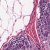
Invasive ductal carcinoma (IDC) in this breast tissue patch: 1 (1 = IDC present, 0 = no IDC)